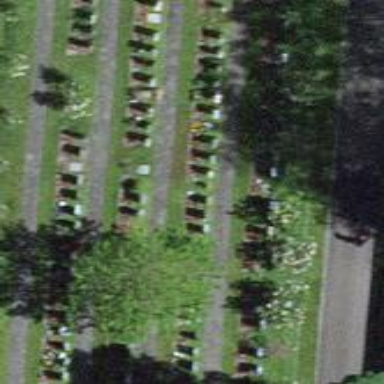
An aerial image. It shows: Graveyard.